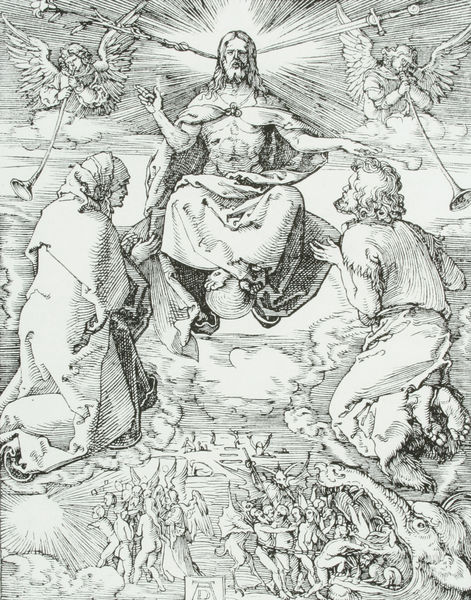
Titel: Kleine Passion - Das Jüngste Gericht
Künstler: Albrecht Dürer
Standort: viele Standorte
Institution: Seriendruck
Schlagwörter: akt, baum, dunkel, feder, flügel, fuß, gott, hand, himmel, körper, mann, nackt, schatten, umhang, wasser, weiß, wolken, baumstämme, bäume, frauen, landschaft, menschen, sitzen, daumen, finger, frau, geste, grau, hell, hintergrund, kleid, kleider, licht, mund, männer, rücken, schwarz, gürtel, tuch, wolke, ball, bart, gericht, richter, schnurrbart, arm, arme, bibel, böse, falten, federn, halten, johannes, kleidung, mensch, vollbart, hände, instrument, signatur, baumstamm, erde, wind, sonne, land, gewand, haare, mantel, sitzend, stoff, stoffe, eltern, gewänder, personen, instrumente, musik, musiker, person, locken, renaissance, fliegen, kreis, engel, putte, putto, beine, deutschland, bein, füße, holzschnitt, papier, haltung, grafik, graphik, schattierung, schattierungen, linien, figuren, krieg, essen, kopftuch, muskeln, kerze, kerzen, nabel, faltenwurf, ad, schoß, ellenbogen, knie, zehe, zehen, striche, leuchten, barfuss, paradies, lumpen, glaube, strahlen, linie, schweben, kontur, druck, druckgraphik, druckgrafik, initialen, monogramm, schraffur, holzstich, radierung, schrafur, stich, schwarzweiß, schwert, schwerter, waffen, ketten, knien, konturen, strich, waffe, offenbarung, strahl, kugel, friedhof, herrscher, trohn, beten, gebet, kranz, lilie, barthaar, erdkugel, schein, gestus, heiligenschein, zähne, nimbus, christus, grab, jesus, jesus christus, wundmale, apokalypse, christlich, hölle, jüngstes gericht, leid, muskel, teufel, verdammte, gräber, satyr, maul, fressen, flehen, knieend, kniend, segen, segnen, segnung, bettler, posaunen, gurt, heilige, trompeten, dürer, fanfare, anbeten, amor, heilig, posaune, putten, maria, kupferstich, anbetung, betend, heiland, welt, ungeheuer, satan, sohn, drache, gewandfalten, aureole, himmelfahrt, josef, szepter, betteln, dämonen, monster, planet, untier, zahn, weltkugel, richten, retter, trompete, johannes der täufer, christ, albrecht, albrecht dürer, segensgestus, glorie, strahlenkranz, lindwurm, passion, bestie, seitenwunde, auferstehen, amorette, beter, weltgericht, ätzung, himmlisch, gottes, sünder, irdisch, jüngster tag, engelsflügel, schert, rachen, verschlingen, höllenschlund, seelige, schrfuren, armaggedon, christus als weltenherrscher, druckgraphiek, glore, himmelsreich, imperator mundi, impressive, judgment, pleading, reißzahn, reißzähne, trohnen, umhan, tropmpeten, stahlschnitt, anbettung, segnene, dholzschnitt